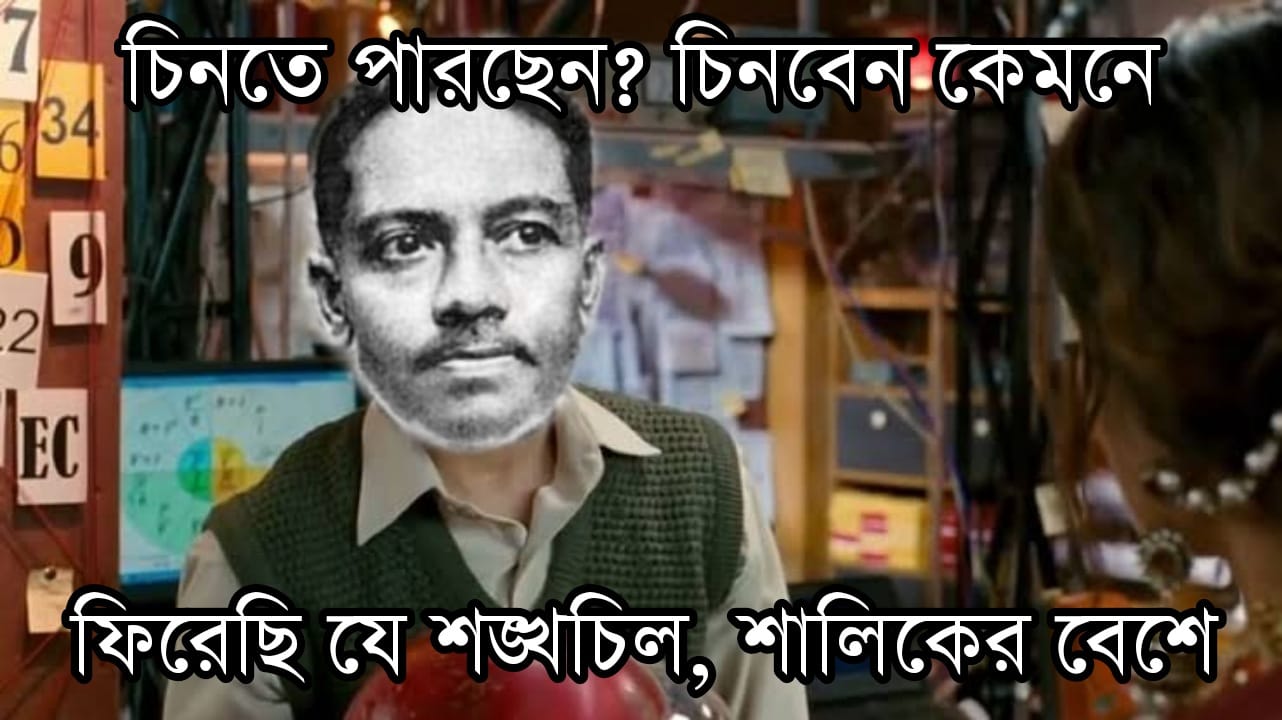
Caption: চিনতে পারছেন ? চিনবেন কেমনে     ফিরেছি যে শঙ্খচিল , শালিকের বেশে
Label: non-hate